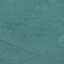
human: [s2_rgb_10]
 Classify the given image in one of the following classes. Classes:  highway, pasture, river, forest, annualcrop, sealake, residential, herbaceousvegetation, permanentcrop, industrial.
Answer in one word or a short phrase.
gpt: SeaLake